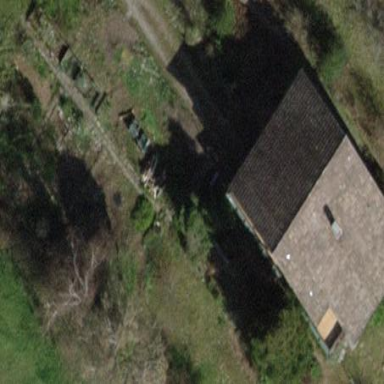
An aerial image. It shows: Detached building.